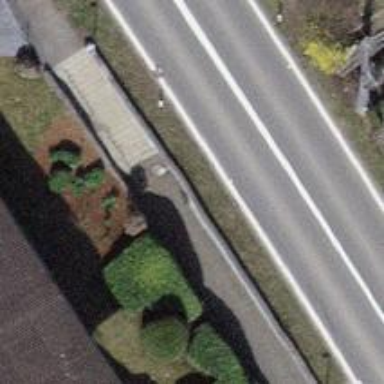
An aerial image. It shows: Tunnel with asphalt path running through it.